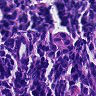
Metastatic tissue present: no